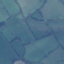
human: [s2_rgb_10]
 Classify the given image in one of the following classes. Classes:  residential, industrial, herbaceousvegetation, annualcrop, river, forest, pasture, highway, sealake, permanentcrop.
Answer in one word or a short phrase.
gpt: Pasture